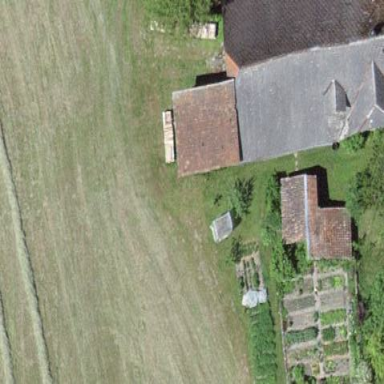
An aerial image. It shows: Farm building.